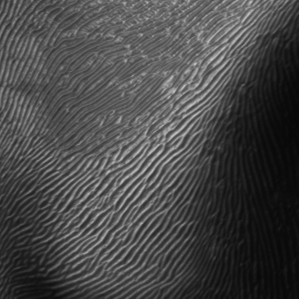
Label: frost